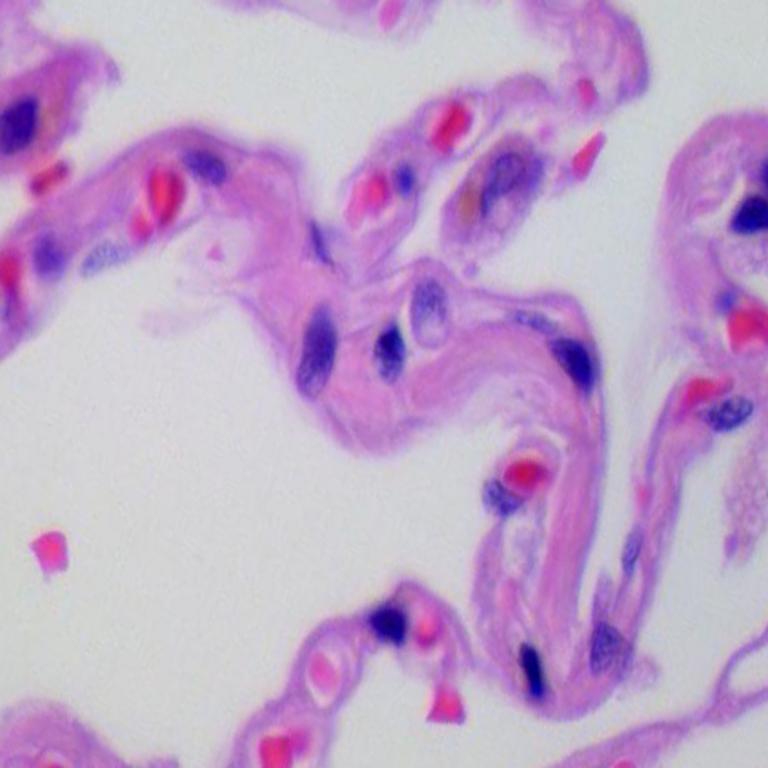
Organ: lung
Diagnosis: benign